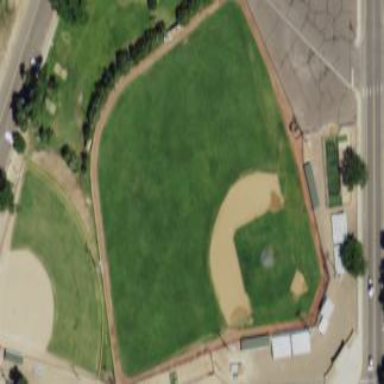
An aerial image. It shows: Baseball pitch for leisure land activities.